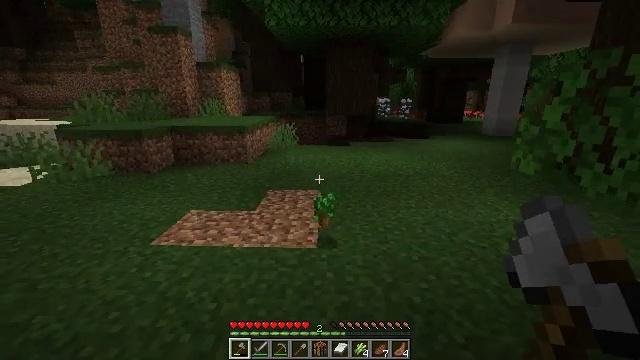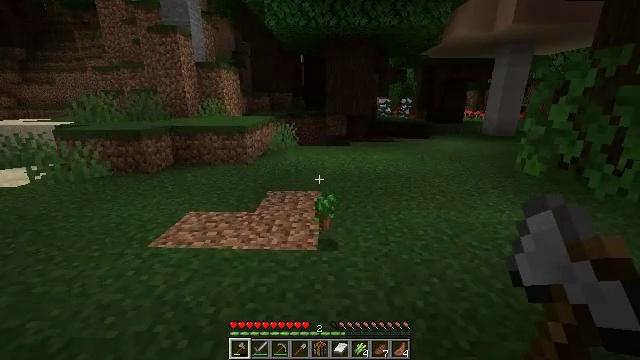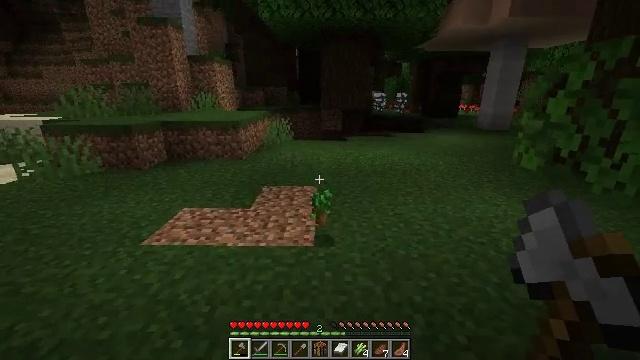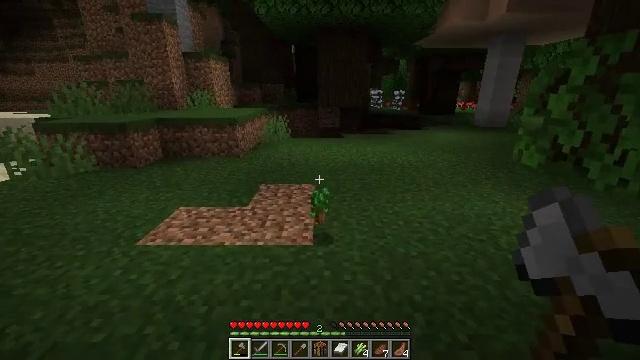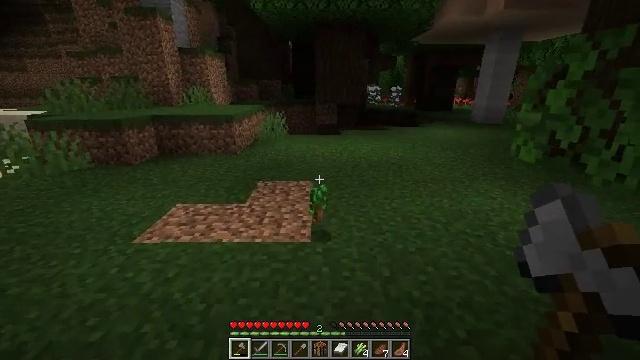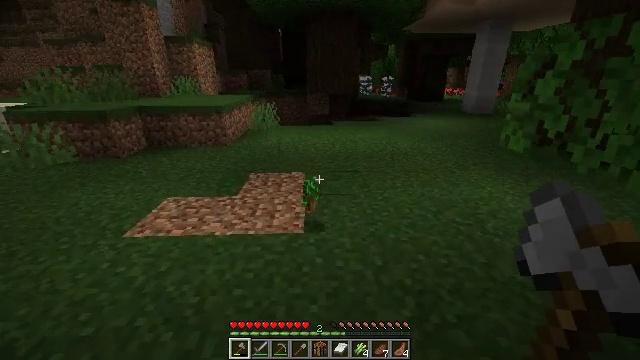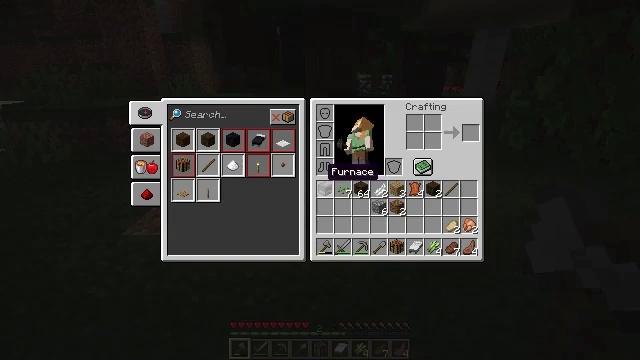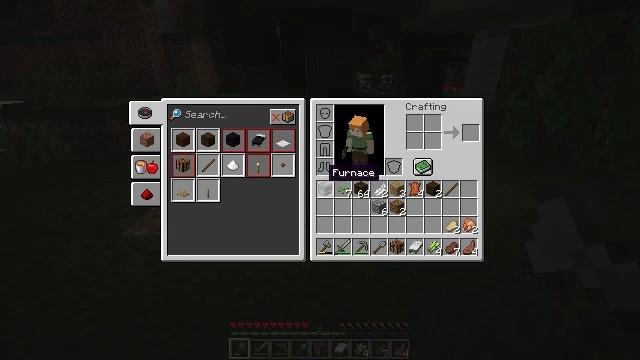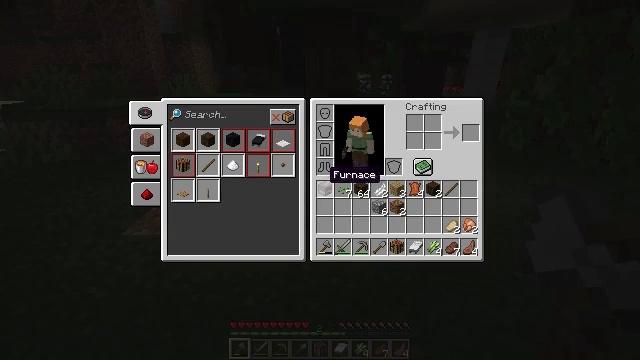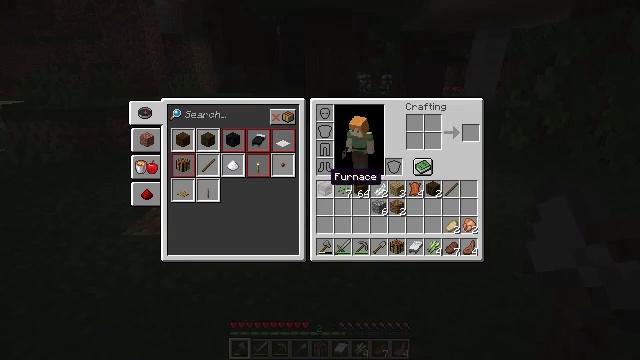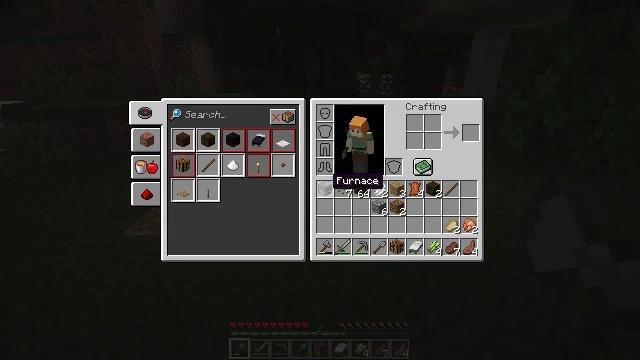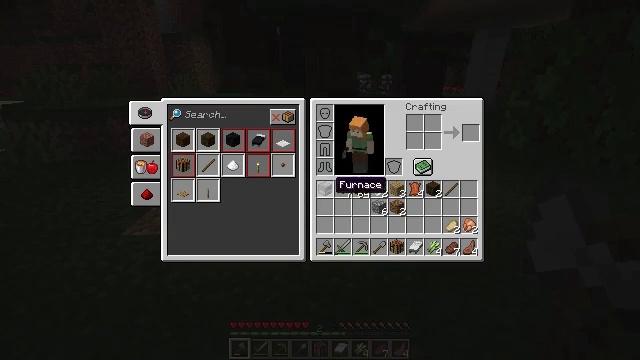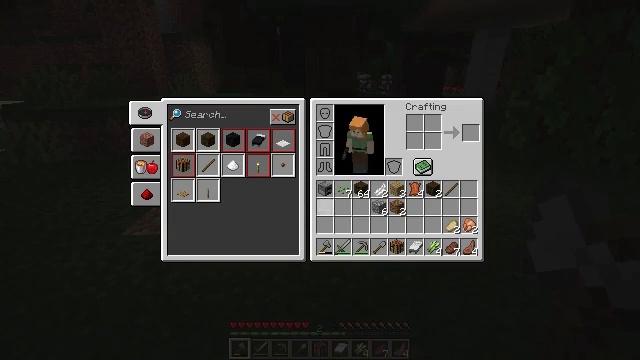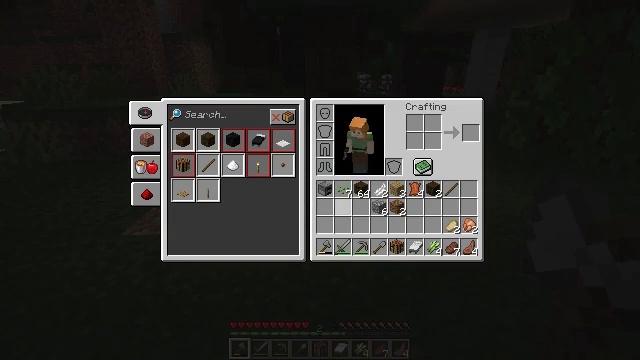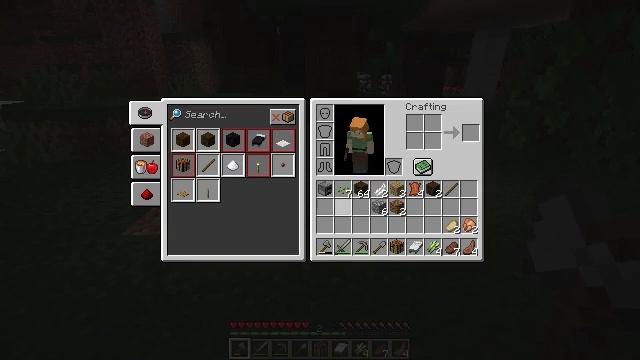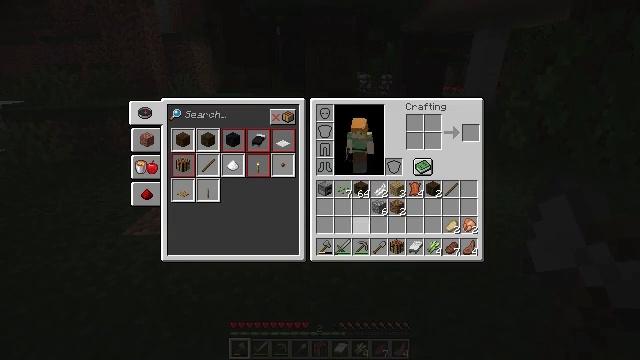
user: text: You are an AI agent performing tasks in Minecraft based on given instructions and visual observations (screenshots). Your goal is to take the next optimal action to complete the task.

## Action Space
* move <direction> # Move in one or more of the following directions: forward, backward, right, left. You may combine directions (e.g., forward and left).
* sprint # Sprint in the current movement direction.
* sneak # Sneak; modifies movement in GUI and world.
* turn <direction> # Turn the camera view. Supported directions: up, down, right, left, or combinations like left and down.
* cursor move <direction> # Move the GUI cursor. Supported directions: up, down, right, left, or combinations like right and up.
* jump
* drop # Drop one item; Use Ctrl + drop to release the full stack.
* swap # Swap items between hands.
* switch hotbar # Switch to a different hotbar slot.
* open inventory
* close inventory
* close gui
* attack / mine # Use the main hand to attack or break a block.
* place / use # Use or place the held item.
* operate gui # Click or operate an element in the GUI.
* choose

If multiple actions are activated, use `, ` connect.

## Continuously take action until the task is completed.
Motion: motion action
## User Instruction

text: Break the mushroom stem block.
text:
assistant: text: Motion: no_op
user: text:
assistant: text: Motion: turn right and down
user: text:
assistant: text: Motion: no_op
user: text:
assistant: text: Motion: no_op
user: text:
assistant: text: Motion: turn right and down
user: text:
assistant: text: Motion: open inventory
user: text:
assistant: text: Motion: open inventory
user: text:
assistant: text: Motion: move forward, open inventory
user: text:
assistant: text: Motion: move forward
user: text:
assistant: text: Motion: move forward
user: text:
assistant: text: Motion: move forward
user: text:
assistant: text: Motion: no_op
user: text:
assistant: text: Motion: no_op
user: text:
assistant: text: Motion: cursor move right and down
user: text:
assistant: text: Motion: cursor move right and down
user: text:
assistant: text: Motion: cursor move right
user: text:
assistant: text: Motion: cursor move right
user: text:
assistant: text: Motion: no_op
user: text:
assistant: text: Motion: no_op
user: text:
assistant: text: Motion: cursor move up
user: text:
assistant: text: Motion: no_op
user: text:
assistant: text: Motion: no_op
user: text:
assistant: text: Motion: no_op
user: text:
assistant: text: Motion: no_op
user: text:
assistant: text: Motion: no_op
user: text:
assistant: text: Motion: no_op
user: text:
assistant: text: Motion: no_op
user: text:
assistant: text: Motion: no_op
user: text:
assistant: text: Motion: no_op
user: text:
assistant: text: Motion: no_op